Question: I create a linq to sql in visual studio so i create a dbcontext object in my asp web form as you can see here :
'''
public AccidentCongress.dblinqtoDb.dbDataContext dbcontext = new dbDataContext();
protected void BtnSend_Click1(object sender, EventArgs e)
{
if (dbcontext.tblUserInfos.??????)
}
'''
I need to select a row in 'tblUserInfos' with where clause but the where clause doesn't in the list why ?

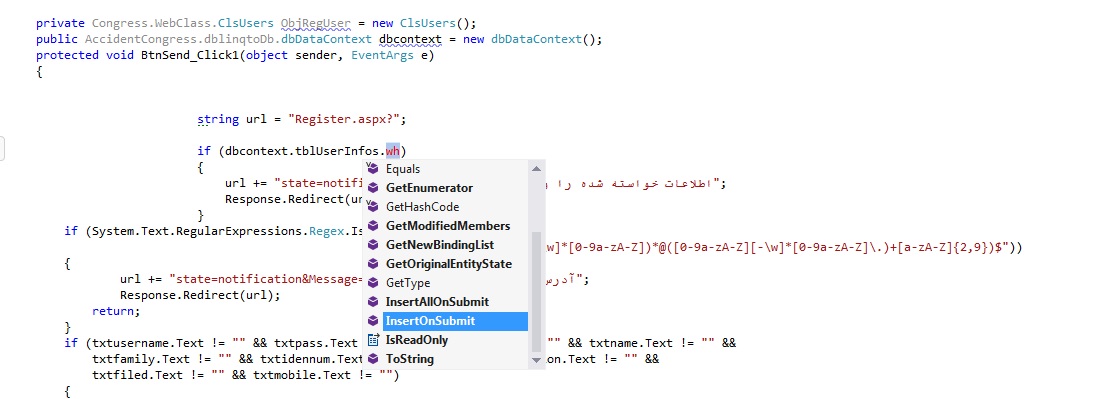
Answer: Make sure you have a 'using System.Linq;' statement towards the top of that file.